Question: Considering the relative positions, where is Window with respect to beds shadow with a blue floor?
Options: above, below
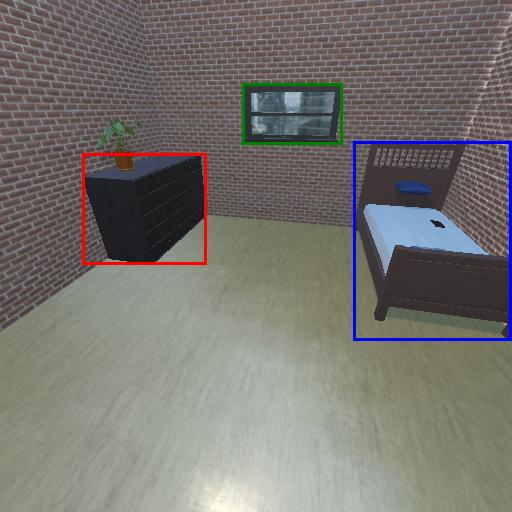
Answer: above